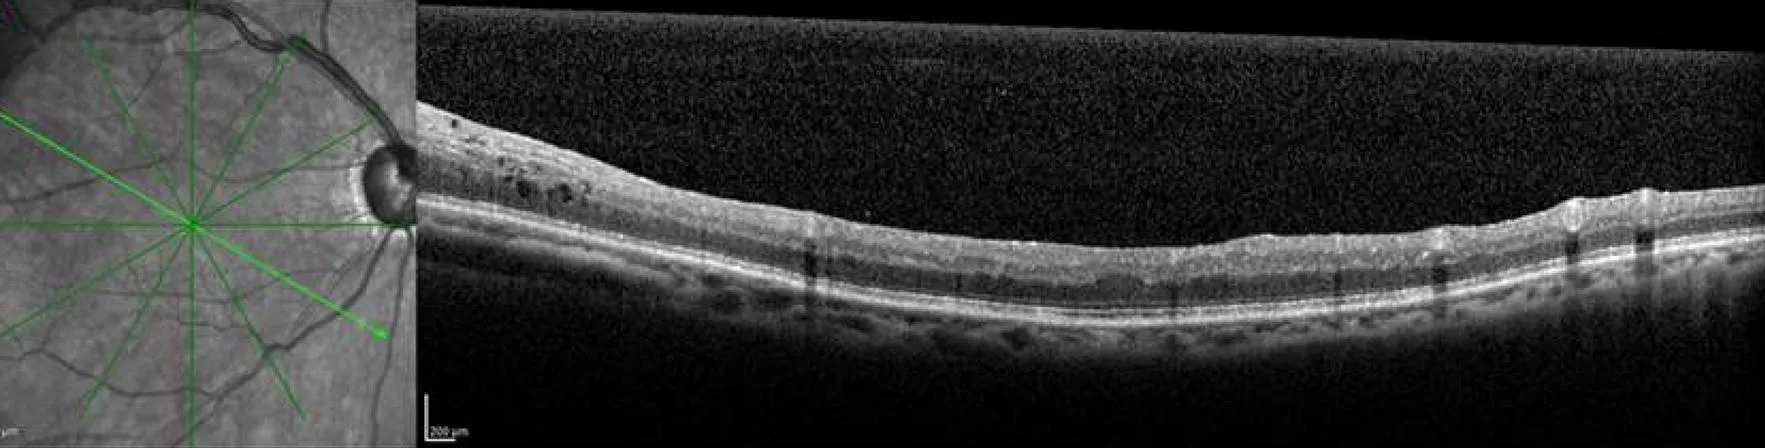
Optical coherence tomography of the right eye reveals intraretinal fluid extending from the hemangioblastoma towards the temporal macula.
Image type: ophthalmic_imaging (oct)